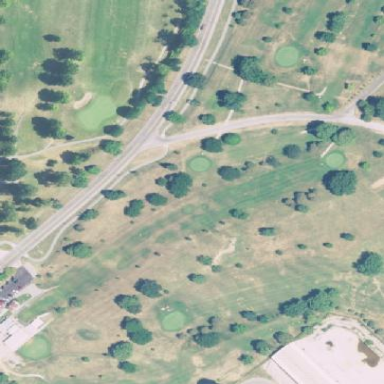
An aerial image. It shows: Golf course.